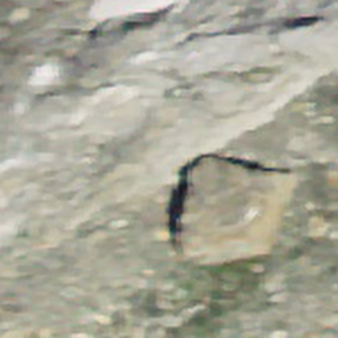
Label: bouldering_area